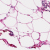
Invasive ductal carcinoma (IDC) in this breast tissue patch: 0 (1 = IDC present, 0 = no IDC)